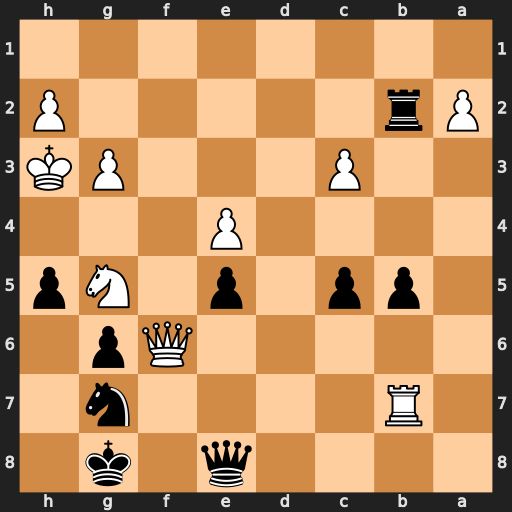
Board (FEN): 4q1k1/1R4n1/5Qp1/1pp1p1Np/4P3/2P3PK/Pr5P/8
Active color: b
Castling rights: -
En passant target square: -
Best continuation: Qc8+ Ne6 Qxe6+ Qxe6+ Nxe6